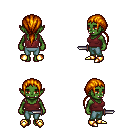
a pixel art fantasy rpg character, female body template, orc, green skin, maroon pirate shirt, teal pants, dark blonde ponytail hairstyle, gold boots, dagger, four views (front, back, left, right), 2x2 character sprite sheet, small pixel art, hard edges, no anti-aliasing